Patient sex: M
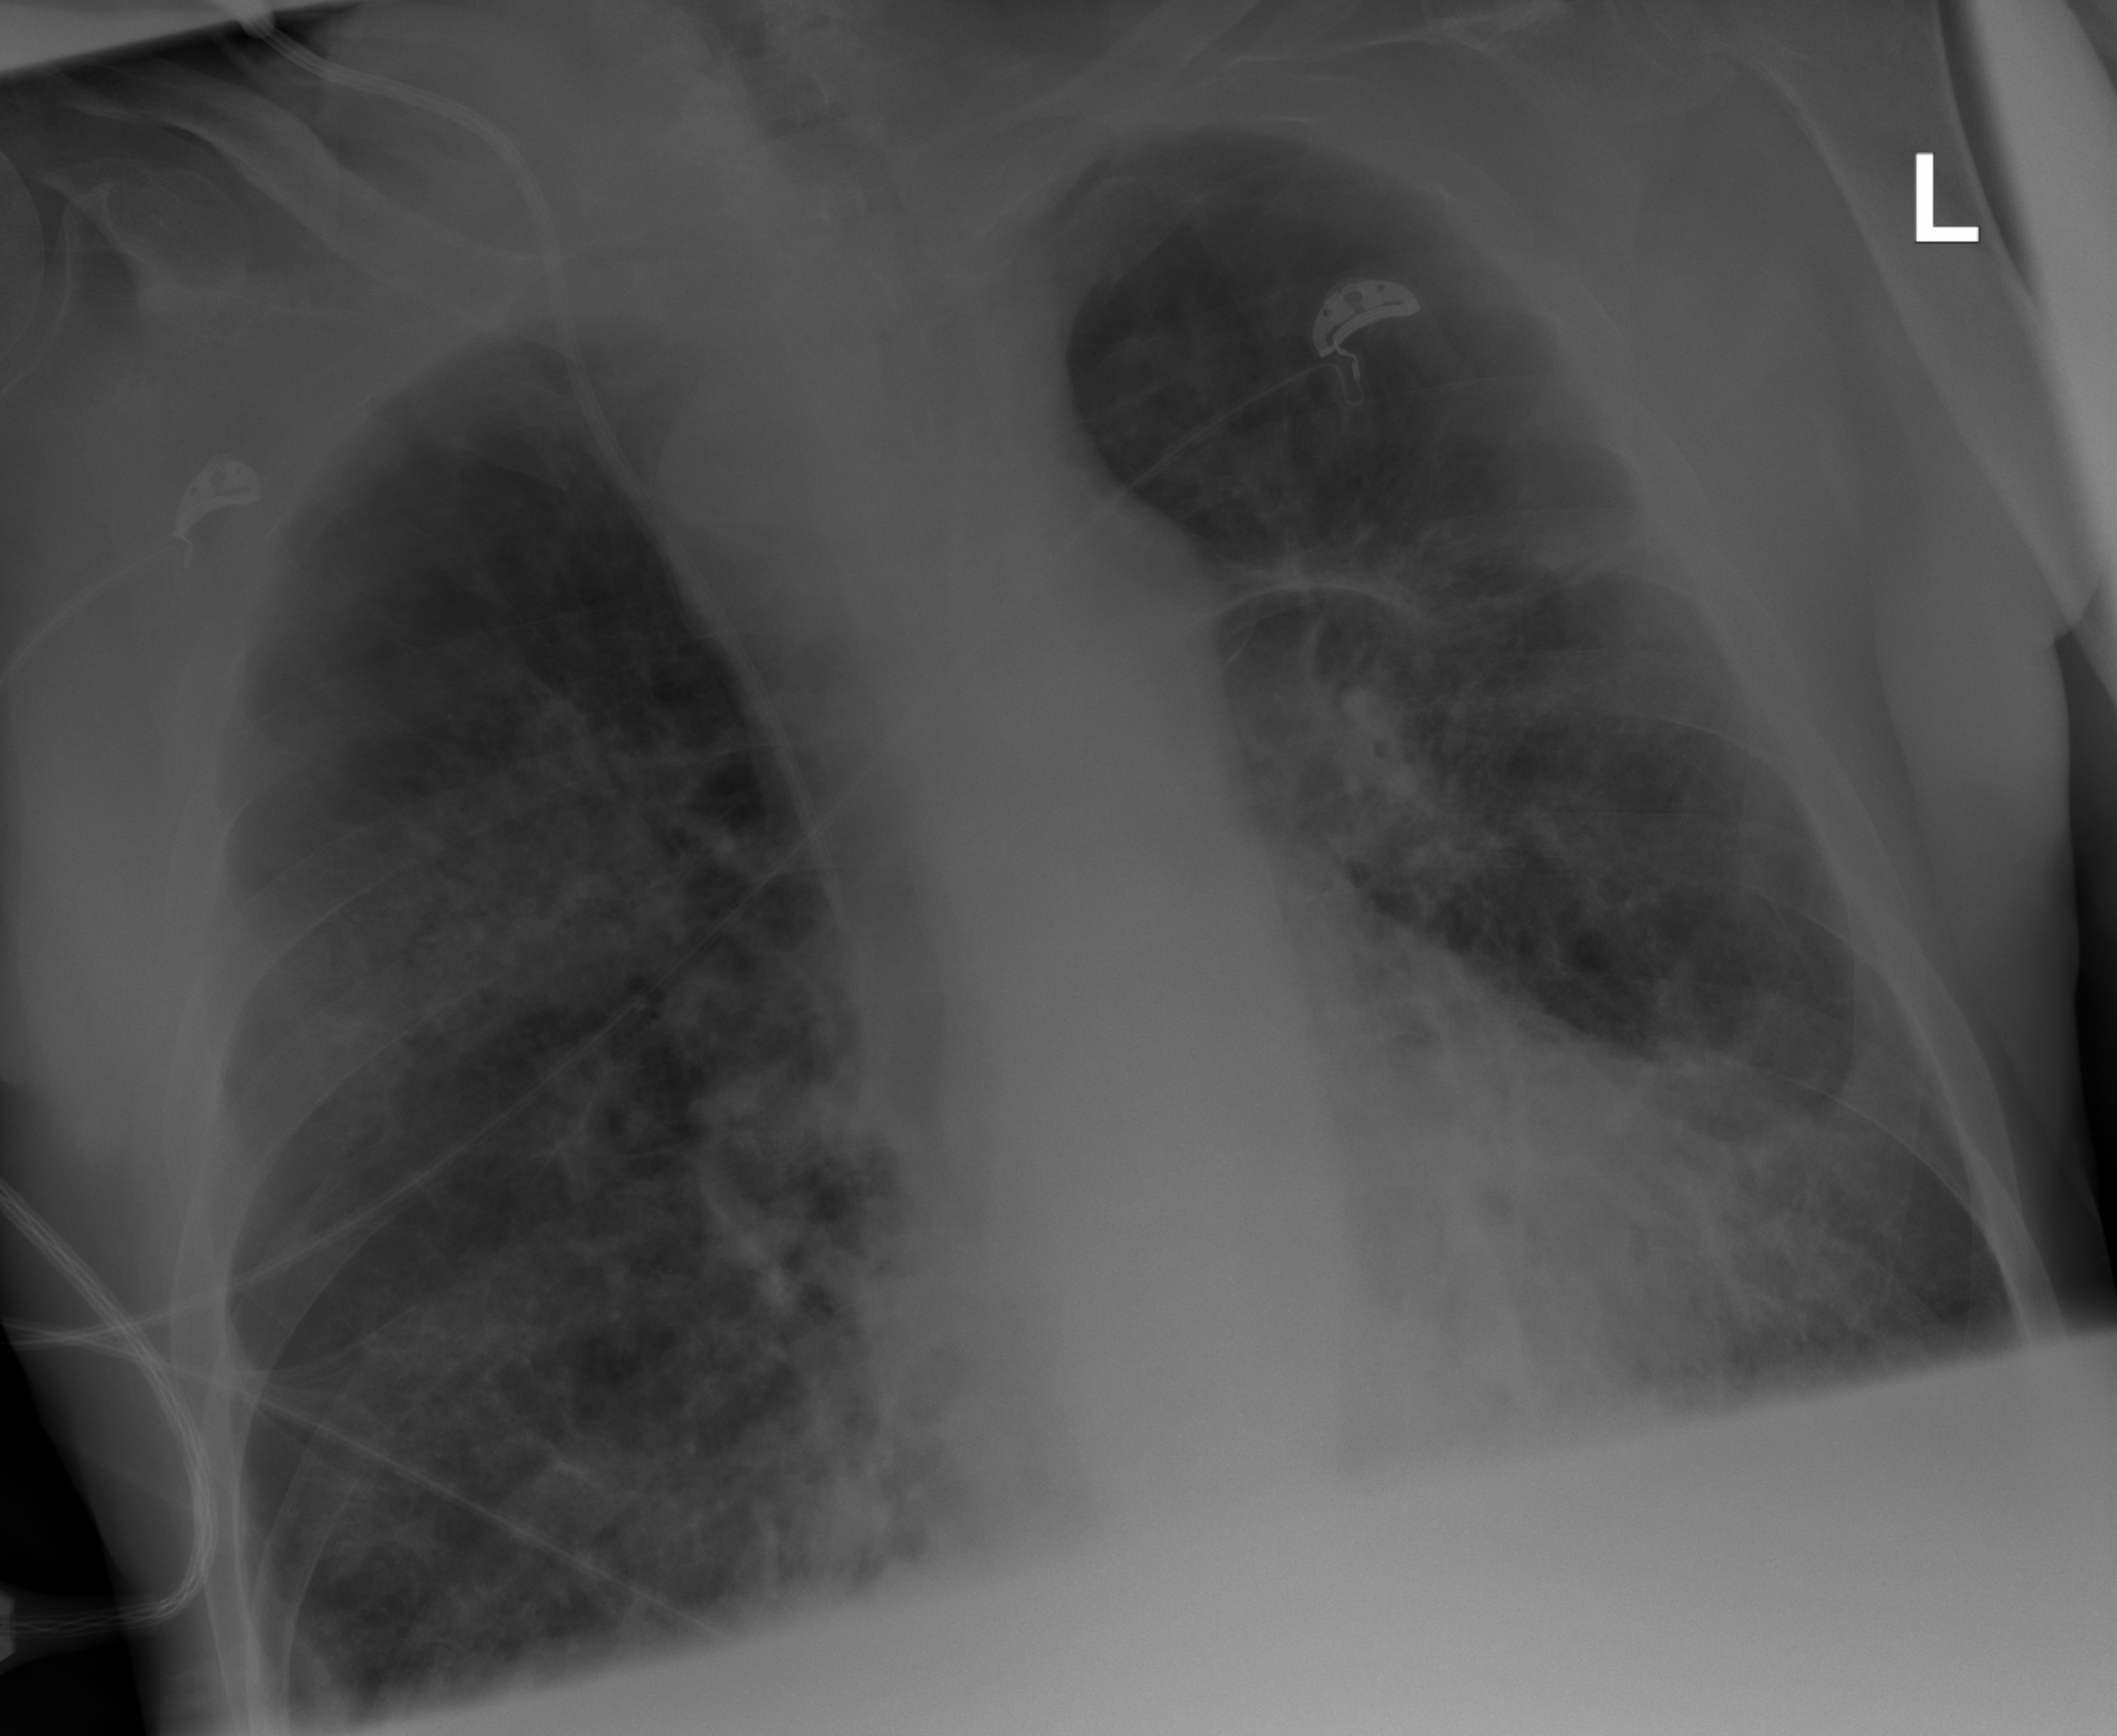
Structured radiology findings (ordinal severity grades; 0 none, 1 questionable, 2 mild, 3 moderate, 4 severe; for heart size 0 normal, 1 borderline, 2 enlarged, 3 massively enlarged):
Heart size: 1
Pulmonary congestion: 2
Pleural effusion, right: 0
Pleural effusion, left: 0
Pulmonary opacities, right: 1
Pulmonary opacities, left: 0
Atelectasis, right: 0
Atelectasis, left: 0